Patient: sex M, age 47
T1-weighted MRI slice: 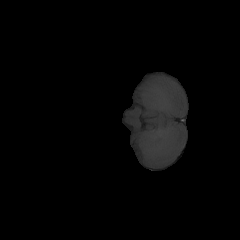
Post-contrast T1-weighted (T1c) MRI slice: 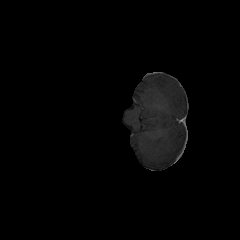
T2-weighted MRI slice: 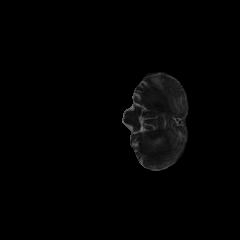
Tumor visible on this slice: no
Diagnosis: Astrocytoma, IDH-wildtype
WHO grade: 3